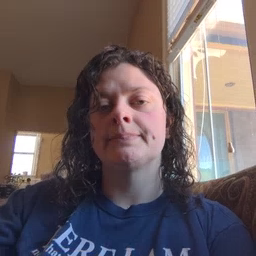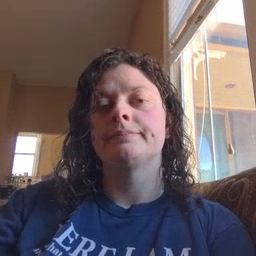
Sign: cereal